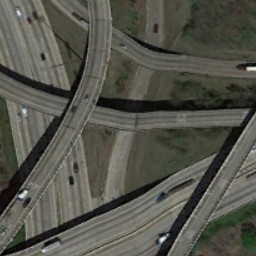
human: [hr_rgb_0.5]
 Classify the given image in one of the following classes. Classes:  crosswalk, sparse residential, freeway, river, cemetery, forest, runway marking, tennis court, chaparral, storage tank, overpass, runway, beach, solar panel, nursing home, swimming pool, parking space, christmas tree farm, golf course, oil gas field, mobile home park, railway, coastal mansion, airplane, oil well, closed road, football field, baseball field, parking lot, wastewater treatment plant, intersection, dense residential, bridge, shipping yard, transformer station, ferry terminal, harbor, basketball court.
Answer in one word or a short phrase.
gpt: overpass